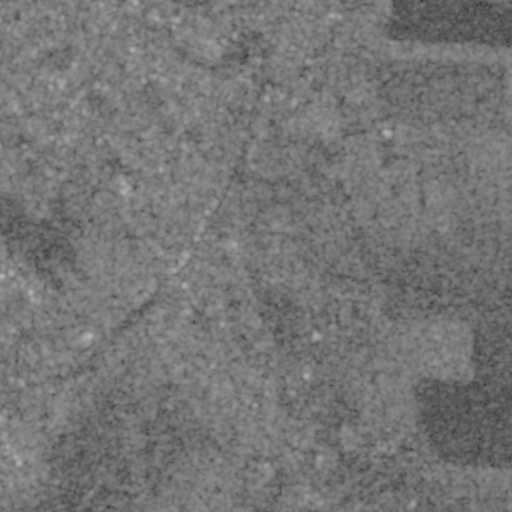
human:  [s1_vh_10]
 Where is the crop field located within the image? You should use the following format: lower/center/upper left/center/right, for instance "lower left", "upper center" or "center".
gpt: The crop field is located in the right of the image.
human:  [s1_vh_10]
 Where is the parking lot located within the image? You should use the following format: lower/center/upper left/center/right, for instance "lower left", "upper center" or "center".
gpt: The parking lot is located in the lower left of the image.
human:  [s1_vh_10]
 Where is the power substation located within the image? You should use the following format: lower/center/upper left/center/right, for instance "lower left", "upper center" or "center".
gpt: The power substation is located in the center right of the image.
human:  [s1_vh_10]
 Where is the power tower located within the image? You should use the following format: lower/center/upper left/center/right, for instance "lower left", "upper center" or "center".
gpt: The power tower is located in the lower right of the image.
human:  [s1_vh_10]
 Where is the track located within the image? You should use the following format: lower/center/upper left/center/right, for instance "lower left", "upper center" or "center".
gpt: The track is located in the upper left of the image.
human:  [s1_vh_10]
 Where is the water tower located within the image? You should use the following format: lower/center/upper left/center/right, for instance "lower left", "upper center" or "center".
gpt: The water tower is located in the upper center of the image.
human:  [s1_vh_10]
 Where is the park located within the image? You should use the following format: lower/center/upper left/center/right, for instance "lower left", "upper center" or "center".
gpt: There is no park in the image.

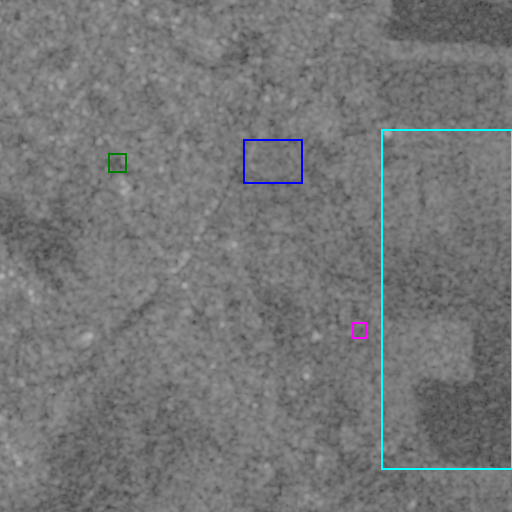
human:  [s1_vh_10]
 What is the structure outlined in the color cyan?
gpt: The structure outlined in cyan is a crop field.
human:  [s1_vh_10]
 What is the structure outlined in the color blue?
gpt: The structure outlined in blue is a park.
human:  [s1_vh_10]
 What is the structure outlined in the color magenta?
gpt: The structure outlined in magenta is a power substation.
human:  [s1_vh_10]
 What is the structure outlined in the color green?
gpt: The structure outlined in green is a track.
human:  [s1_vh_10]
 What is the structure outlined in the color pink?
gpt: There is no pink outline.